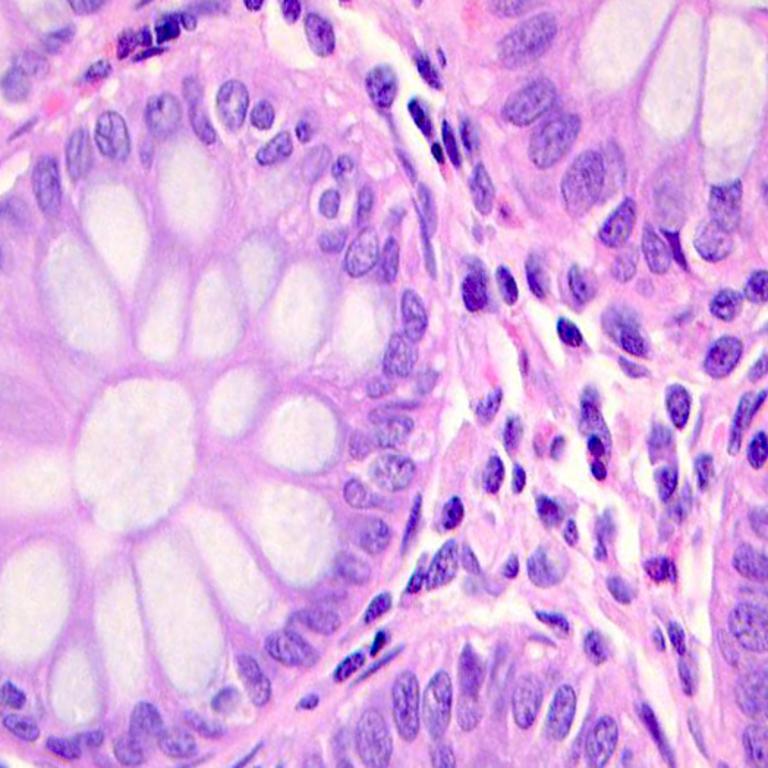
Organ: colon
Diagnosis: benign